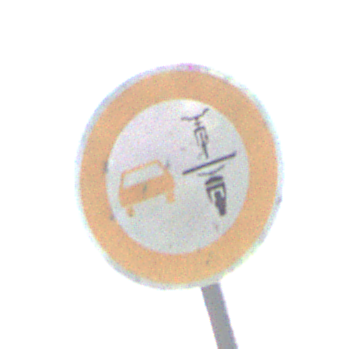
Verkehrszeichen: VerbotUeberholenEinspurigeFahrzeuge
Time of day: Midday
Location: Outdoor (RoadRail)
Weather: PartlyCloudy
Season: NotSpecified
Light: Natural